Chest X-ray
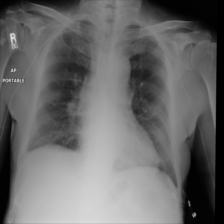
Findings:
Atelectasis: negative
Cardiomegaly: negative
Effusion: negative
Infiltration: negative
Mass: negative
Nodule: negative
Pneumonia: negative
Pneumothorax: negative
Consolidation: negative
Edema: negative
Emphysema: negative
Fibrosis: negative
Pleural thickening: negative
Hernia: negative